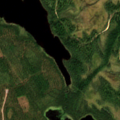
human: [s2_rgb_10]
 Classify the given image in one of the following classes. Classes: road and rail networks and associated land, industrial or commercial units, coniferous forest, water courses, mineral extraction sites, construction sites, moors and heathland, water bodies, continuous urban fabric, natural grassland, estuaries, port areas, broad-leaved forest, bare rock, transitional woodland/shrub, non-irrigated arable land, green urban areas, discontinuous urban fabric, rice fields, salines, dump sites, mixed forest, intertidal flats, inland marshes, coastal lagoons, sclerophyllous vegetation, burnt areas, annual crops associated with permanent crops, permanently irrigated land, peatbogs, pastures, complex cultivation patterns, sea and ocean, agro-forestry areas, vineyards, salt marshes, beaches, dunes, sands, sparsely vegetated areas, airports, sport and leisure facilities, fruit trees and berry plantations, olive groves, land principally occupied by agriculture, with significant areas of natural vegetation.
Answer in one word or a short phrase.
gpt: coniferous forest, transitional woodland/shrub, peatbogs, water bodies